Field crop: maize
Growth stage: 2
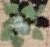
Species: chenopodium